【题型】填空题　【知识点】平面几何　【难度】hard
我们把只有一组邻边相等，且对角互补的四边形叫做“邻补四边形”.如图，在 \(\triangle ABC\) 中，\(AB = AC = 3\)，\(\cos B = \frac{1}{3}\)，点 \(M\)、\(N\) 分别在边 \(AC\)、\(BC\) 上.如果四边形 \(ABNM\) 是“邻补四边形”，那么四边形 \(ABNM\) 的面积是 \underline{\ \ \ \ \ \ \ \ \ \ }.

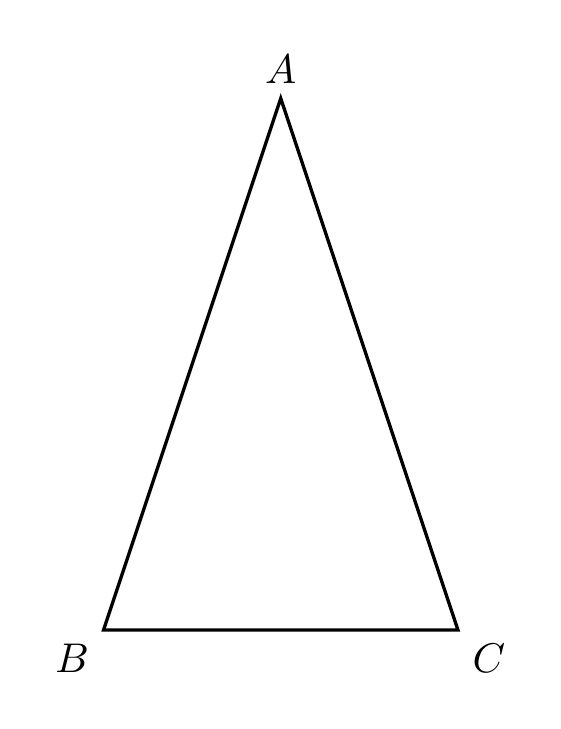
【解答】
\pagestyle{empty}
\noindent
【答案】\(\frac{32}{25}\sqrt{2}\) 或 \(\frac{16}{9}\sqrt{2}\)

【解析】解：作 \(AD \perp BC\) 于点 \(D\)，

\(\because AB = AC\)，\(AD \perp BC\)，

\(\therefore BD = CD\),

在 \( \text{Rt} \triangle ABD \) 中，\(\cos B = \frac{BD}{AB} = \frac{1}{3}\)，

\(\because AB = 3\)，

\(\therefore BD = CD = 1\)，

\(\therefore BC = 2\)，\(AD = \sqrt{AB^2 - BD^2} = 2\sqrt{2}\),

\(\because\) 四边形 \(ABNM\) 是“邻补四边形”，

分情况讨论，

$\text{\textcircled{1}}$ 当 \(AB = BN\) 时，

\(\because AB = 3\)，\(BC = 2\)，

\(\therefore\) 这种情况不符合题意，舍去；

$\text{\textcircled{2}}$ 当 \(AB = BM\) 时，由题意得 \(\angle B + \angle AMN = 180^\circ\)，

\(\therefore \angle CMN = 180^\circ - \angle AMN = \angle B\)，

\(\because AB = AC\)，

\(\therefore \angle B = \angle C\)，

\(\therefore \angle CMN = \angle C\)，

\(\therefore\) 点 \(M\) 和点 \(C\) 重合，

\(\therefore\) 这种情况不符合题意，舍去；

$\text{\textcircled{3}}$ 当 \(MN = BN\) 时，同$\text{\textcircled{2}}$得 \(\angle CMN = \angle B = \angle C\)，

\(\therefore MN = CN\)，

\(\therefore MN = CN = BN\)，

\(\therefore MN = CN = BN = \frac{1}{2}BC = 1\)，

作 \(NG \perp MC\) 于点 \(G\)，

\(\therefore MG = CG\)，

\(\because \cos B = \cos C = \frac{CG}{CN} = \frac{1}{3}\)，

\(\therefore CG = \frac{1}{3}\)，\(CM = 2CG = \frac{2}{3}\)，

\(\therefore NG = \sqrt{CN^2 - CG^2} = \frac{2}{3}\sqrt{2}\)，

\(\therefore\) 四边形 \(ABNM\) 的面积是 \(S_{\triangle ABC} - S_{\triangle MNC} = \frac{1}{2} \times 2 \times 2\sqrt{2} - \frac{1}{2} \times \frac{2}{3} \times \frac{2}{3}\sqrt{2} = \frac{16}{9}\sqrt{2}\)；

$\text{\textcircled{4}}$ 当 \(MN = AM\) 时，

同理 \(\angle CMN = \angle B = \angle C\)，

\(\therefore MN = CN\)，

设 \(CG = x\)，则 \(CM = 2CG = 2x\)，\(MN = AM = CN = 3 - CM = 3 - 2x\)，

\(\because \cos B = \cos C = \frac{CG}{CN} = \frac{1}{3}\)，

\(\therefore CN = 3CG\)，即 \(3 - 2x = 3x\)，

解得 \(x = \frac{3}{5}\)，

则 \(CG = \frac{3}{5}\)，\(CM = \frac{6}{5}\)，\(NG = \sqrt{CN^2 - CG^2} = \frac{6}{5}\sqrt{2}\)，

\(\therefore\) 四边形 \(ABNM\) 的面积是 \(S_{\triangle ABC} - S_{\triangle MNC} = \frac{1}{2} \times 2 \times 2\sqrt{2} - \frac{1}{2} \times \frac{6}{5} \times \frac{6}{5}\sqrt{2} = \frac{32}{25}\sqrt{2}\)；

故答案为：\(\frac{32}{25}\sqrt{2}\) 或 \(\frac{16}{9}\sqrt{2}\).
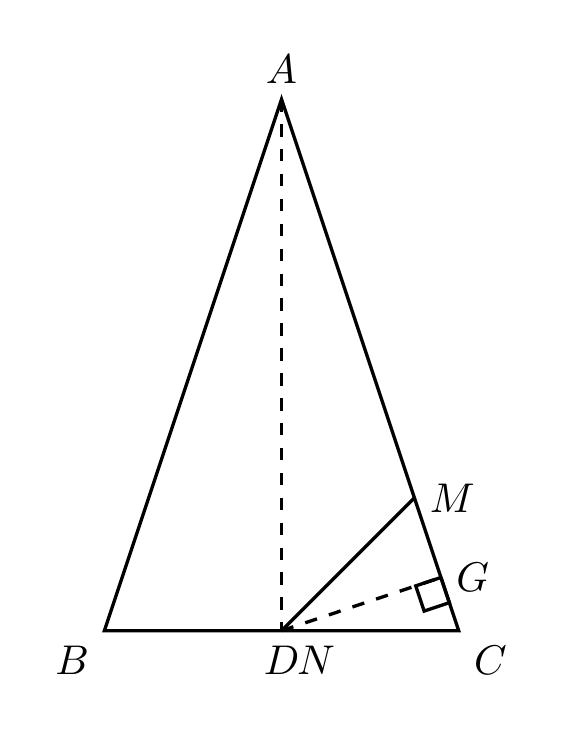
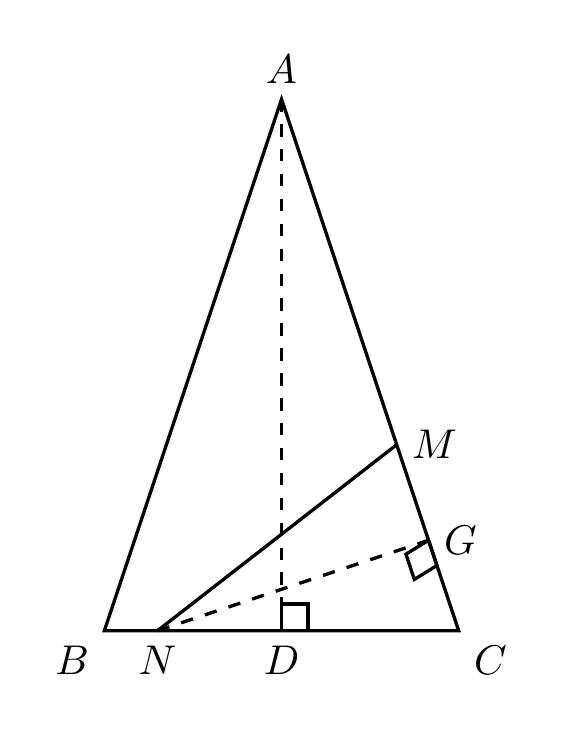